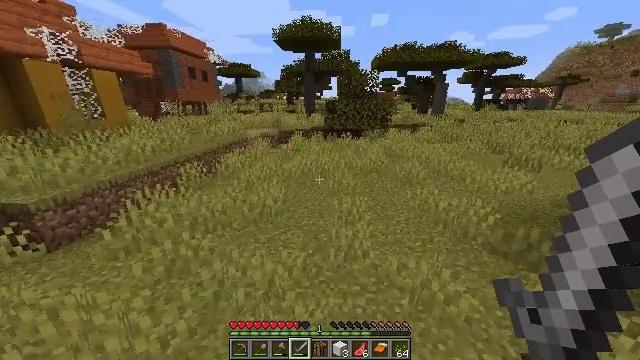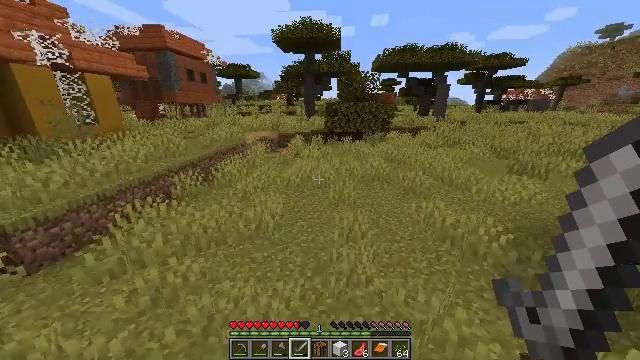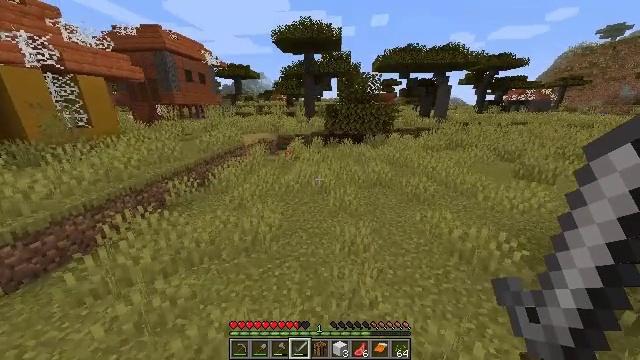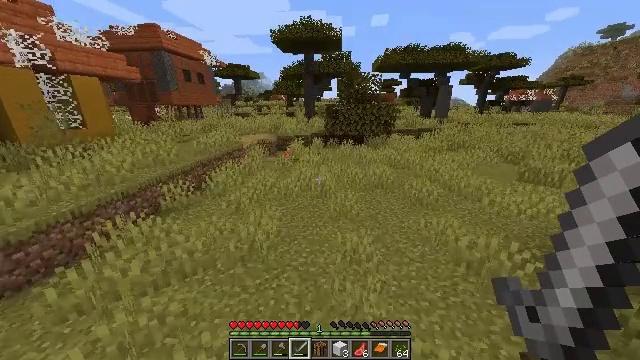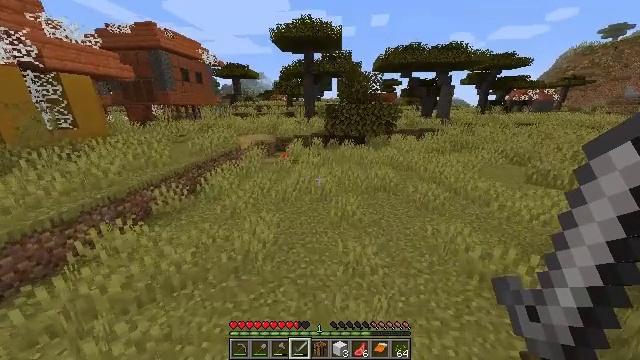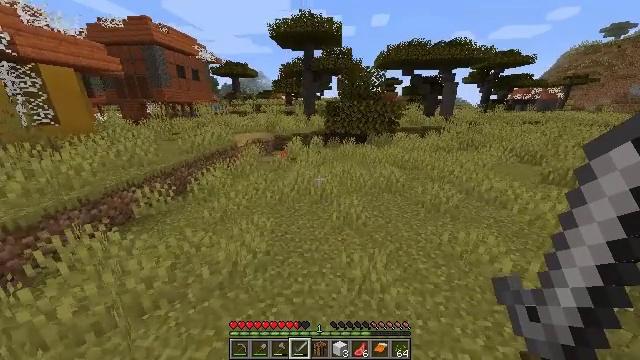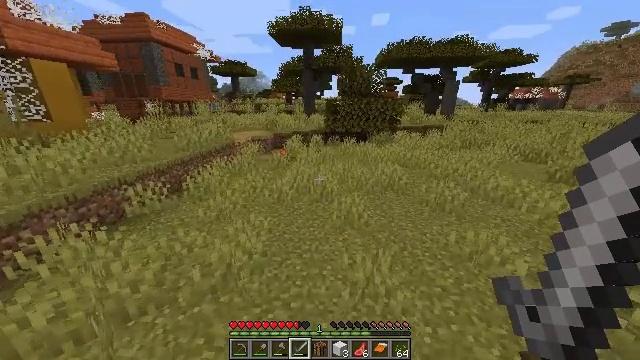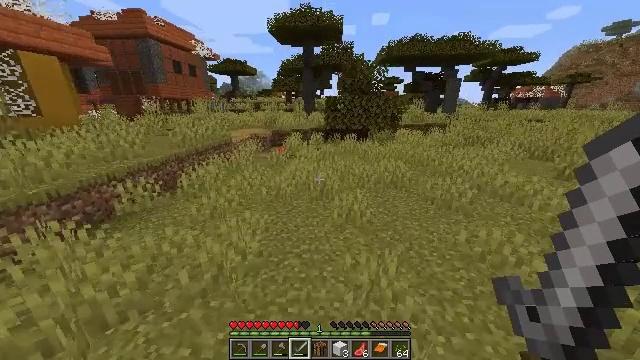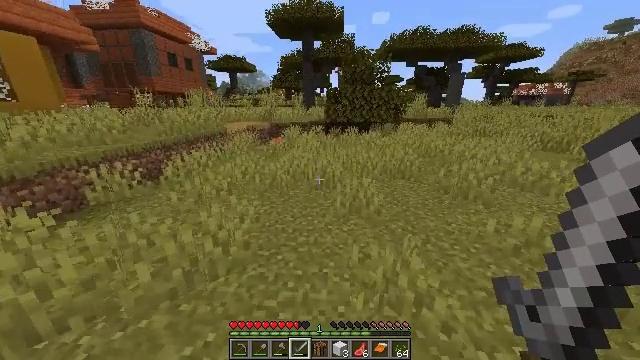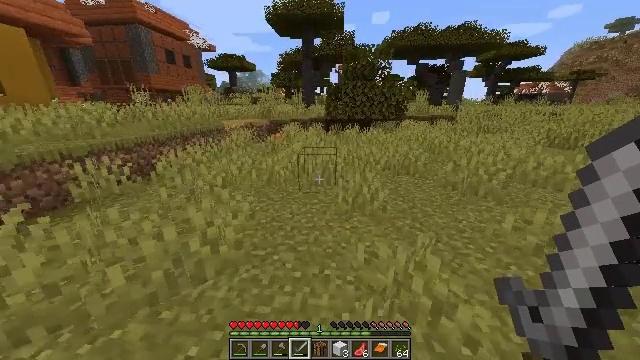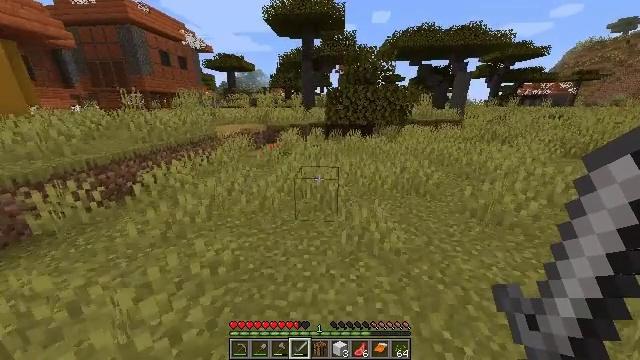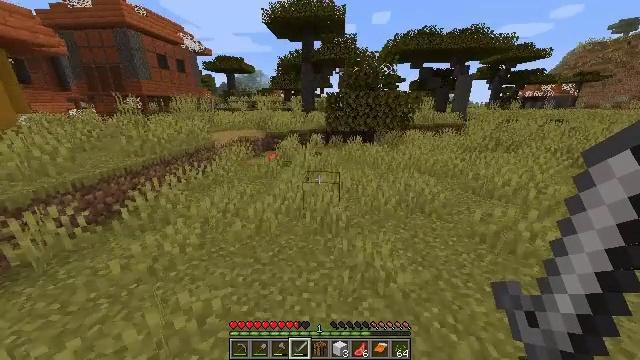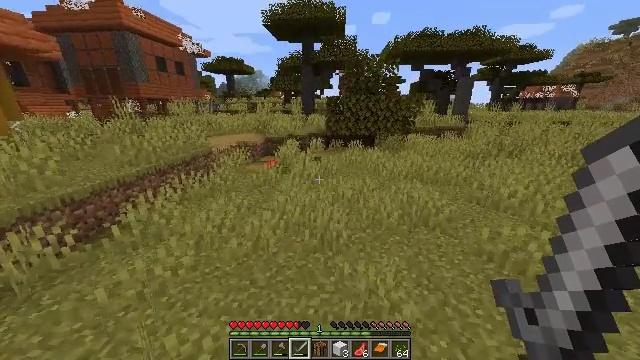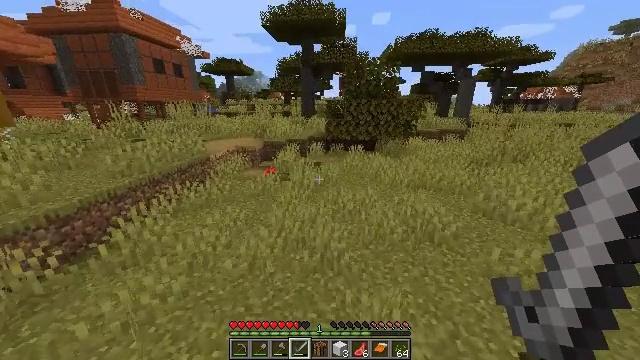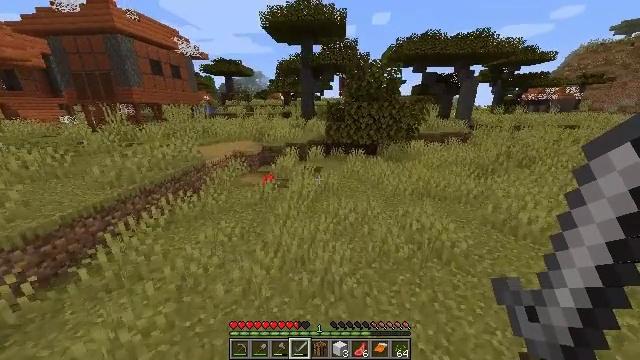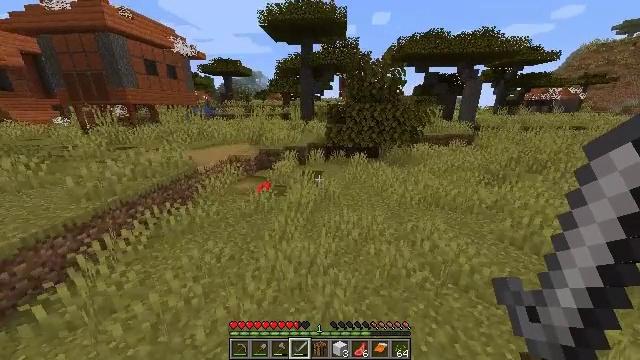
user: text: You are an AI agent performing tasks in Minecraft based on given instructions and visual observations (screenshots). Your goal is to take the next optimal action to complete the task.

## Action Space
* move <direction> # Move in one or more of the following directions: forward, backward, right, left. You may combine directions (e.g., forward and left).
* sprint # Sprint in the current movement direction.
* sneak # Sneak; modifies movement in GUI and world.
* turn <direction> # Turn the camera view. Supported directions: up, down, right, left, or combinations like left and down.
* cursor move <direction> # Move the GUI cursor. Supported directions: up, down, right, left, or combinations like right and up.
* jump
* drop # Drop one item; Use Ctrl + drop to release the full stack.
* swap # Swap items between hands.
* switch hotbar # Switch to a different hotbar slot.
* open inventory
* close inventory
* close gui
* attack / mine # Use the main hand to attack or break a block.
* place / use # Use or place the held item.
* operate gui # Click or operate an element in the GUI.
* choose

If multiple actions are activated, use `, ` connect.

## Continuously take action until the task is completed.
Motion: motion action
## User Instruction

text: Harvest the melon stem from your garden.
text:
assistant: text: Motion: move forward, sprint, jump
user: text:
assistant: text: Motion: move forward, sprint, jump
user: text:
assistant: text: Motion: move forward, sprint, jump
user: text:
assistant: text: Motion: move forward, sprint, jump
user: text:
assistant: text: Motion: move forward, sprint, jump
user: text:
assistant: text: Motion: move forward, sprint, jump
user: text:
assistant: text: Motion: move forward, sprint, jump
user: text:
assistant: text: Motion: move forward, sprint, jump
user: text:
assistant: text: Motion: move forward, sprint, jump
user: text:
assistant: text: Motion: move forward, sprint, jump
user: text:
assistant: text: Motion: move forward, sprint, jump
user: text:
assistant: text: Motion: move forward, sprint, jump
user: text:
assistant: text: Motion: move forward, sprint, jump
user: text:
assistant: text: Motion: move forward, sprint, jump
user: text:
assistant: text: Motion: move forward, sprint, jump
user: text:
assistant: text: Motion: move forward and move left, sprint, jump
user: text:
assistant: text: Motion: move forward and move left, sprint, jump
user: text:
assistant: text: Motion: move forward and move left, sprint, jump
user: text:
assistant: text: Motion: move forward and move left, sprint, jump
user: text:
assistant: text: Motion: move forward and move left, sprint, jump
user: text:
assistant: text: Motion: move forward and move left, sprint, jump
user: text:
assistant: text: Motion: move forward and move left, sprint, jump
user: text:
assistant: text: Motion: move forward and move left, sprint, jump
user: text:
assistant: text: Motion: move forward and move left, sprint, jump
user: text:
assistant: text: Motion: move forward and move left, sprint, jump
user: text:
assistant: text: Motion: move forward and move left, sprint, jump
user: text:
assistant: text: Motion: move forward, sprint, jump
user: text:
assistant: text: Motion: move forward, sprint, jump
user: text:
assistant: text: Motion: move forward, sprint, jump
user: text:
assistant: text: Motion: move forward, sprint, jump